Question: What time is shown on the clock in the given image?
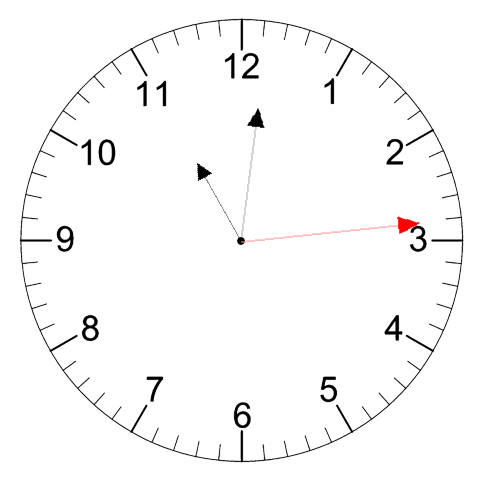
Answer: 11:01:14